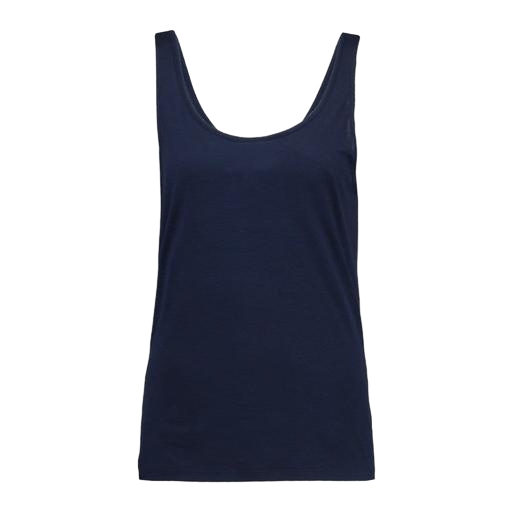
dark blue tank, longline singlet, dark blue tank top, white background